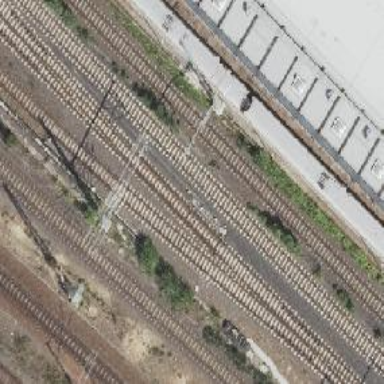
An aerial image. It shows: Railway switch with the turnout on the right side.